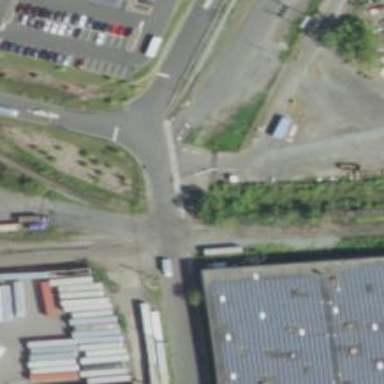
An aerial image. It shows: Railway level crossing.